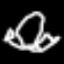
Label: frog